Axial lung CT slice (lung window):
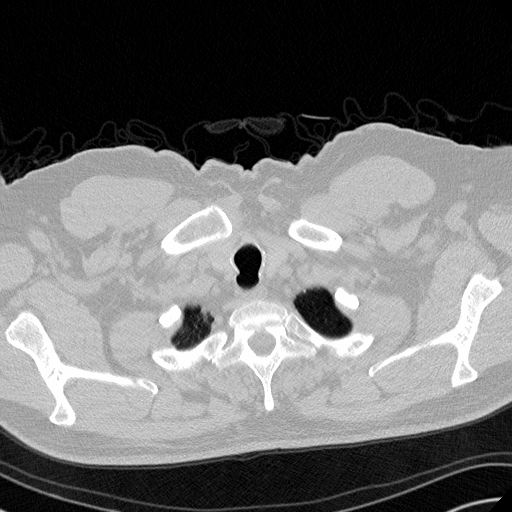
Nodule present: no